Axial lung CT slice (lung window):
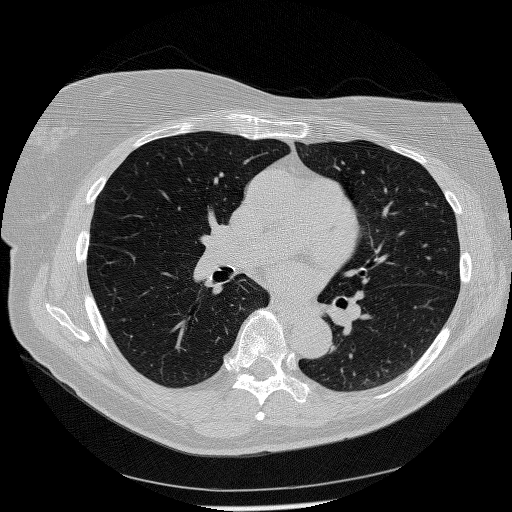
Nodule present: no